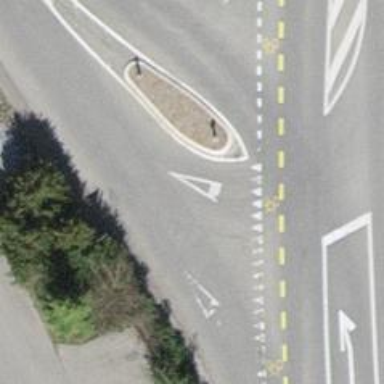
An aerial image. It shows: Road with "give way" sign.